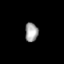
Tissue: prostate
Cell type: T cells
Senescence score: 0.362
Nuclear area (px): 242
Mean DAPI intensity: 160.198